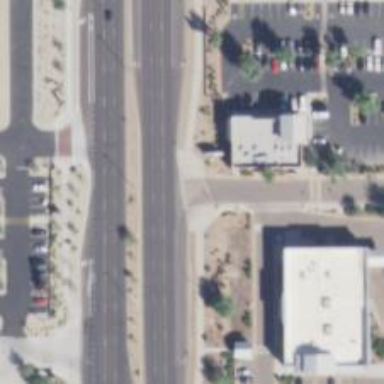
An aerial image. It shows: Marked crossing on the road.